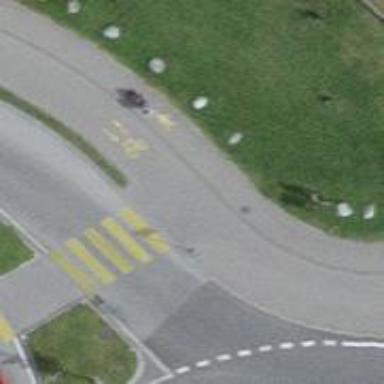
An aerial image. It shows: Marked road crossing.